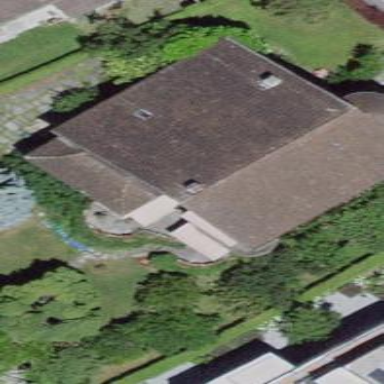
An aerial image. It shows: Residential building with gabled roof.